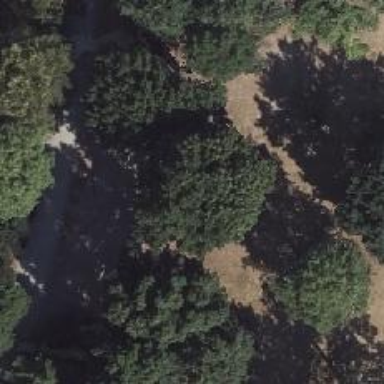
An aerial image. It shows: Park with broadleaved deciduous trees.